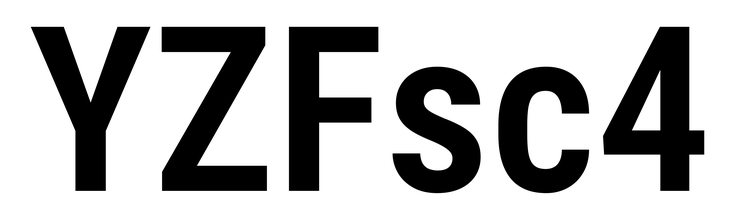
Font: Roboto_Condensed_SemiBold